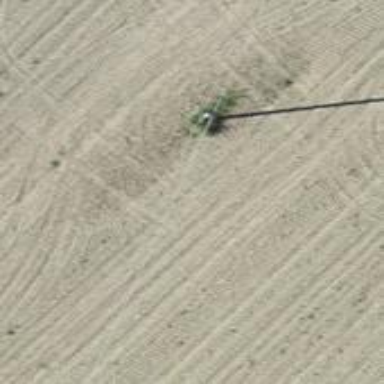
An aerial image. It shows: Power pole.